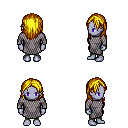
a pixel art fantasy rpg character, female body template, dark elf, purple skin, chain mail, teal pants, blonde long hairstyle, four views (front, back, left, right), 2x2 character sprite sheet, small pixel art, hard edges, no anti-aliasing